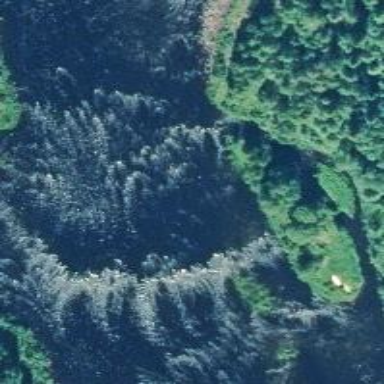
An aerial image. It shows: River with rapids. The water flows swiftly through the rapids.